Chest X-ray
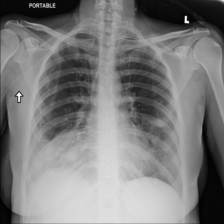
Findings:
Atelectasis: negative
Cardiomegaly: negative
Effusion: negative
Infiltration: negative
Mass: negative
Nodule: negative
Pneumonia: negative
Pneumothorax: negative
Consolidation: negative
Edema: negative
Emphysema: negative
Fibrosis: negative
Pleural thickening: negative
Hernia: negative